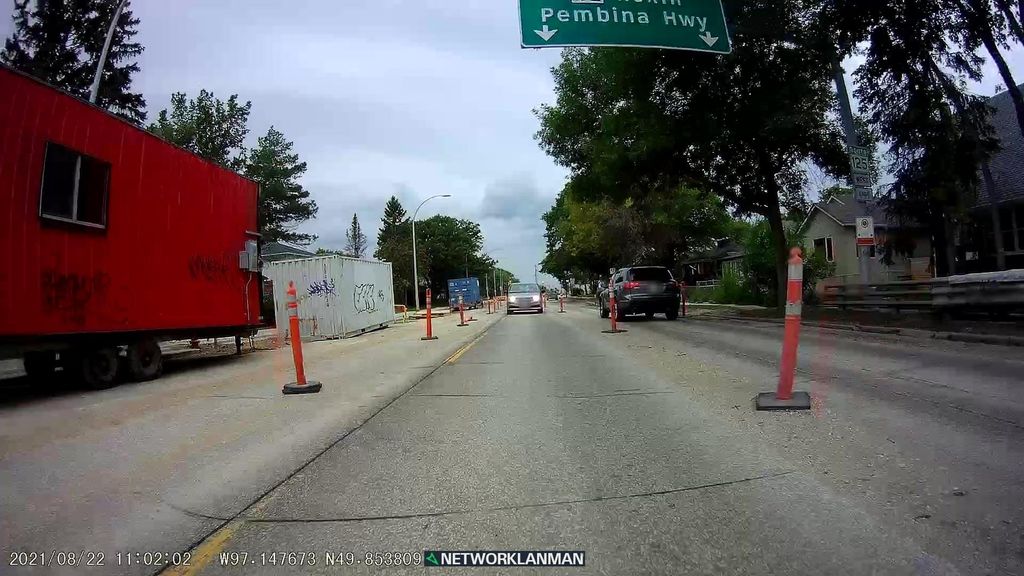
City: winnipeg